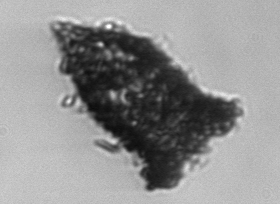
Label: Tintinnopsis